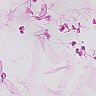
Metastatic tissue present: no